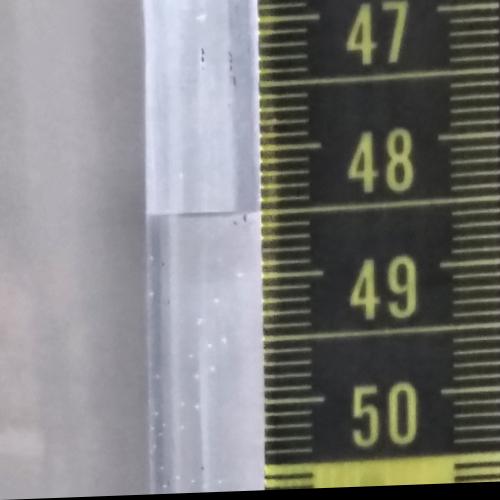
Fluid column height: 48.5 cm